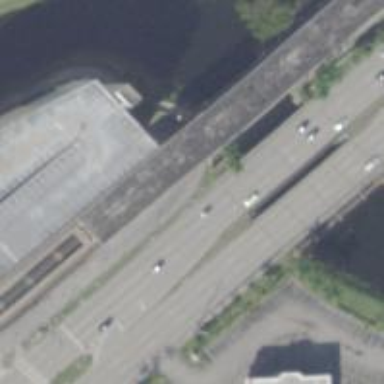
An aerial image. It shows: Bridge with electrified rail.